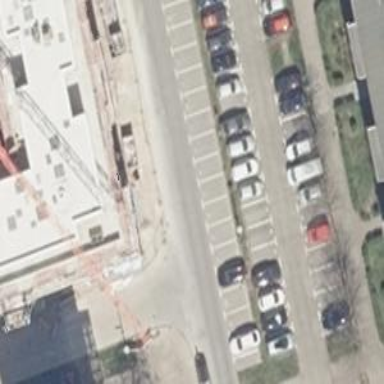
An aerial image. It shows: Street-side parking area with concrete surface.